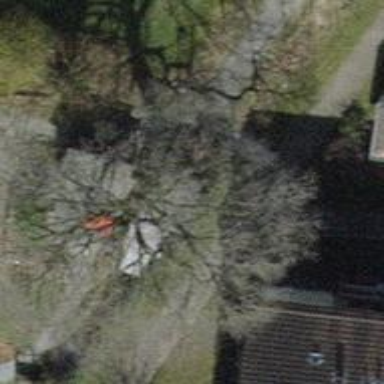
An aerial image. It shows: Urban tree adds touch of nature to the surroundings.